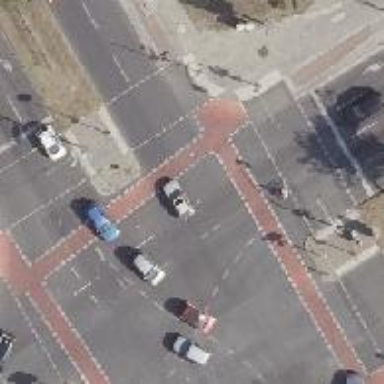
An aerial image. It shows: Road crossing with traffic signals.